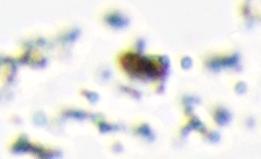
Label: Phaeocystis